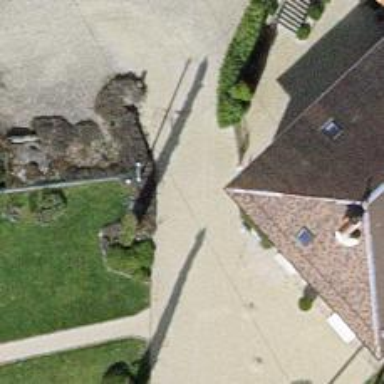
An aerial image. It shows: Unpaved driveway designed for service vehicles.